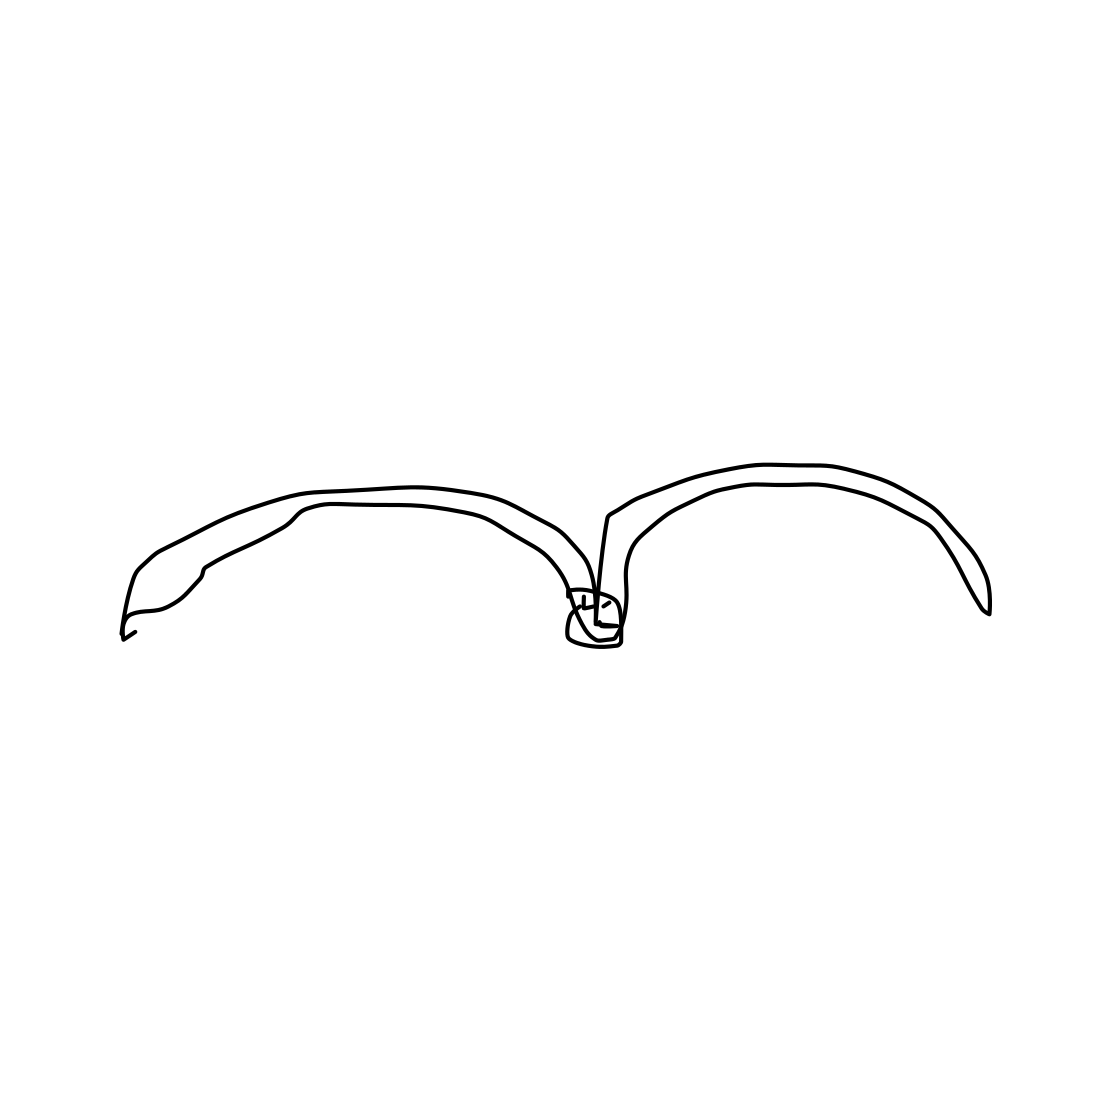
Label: flying bird